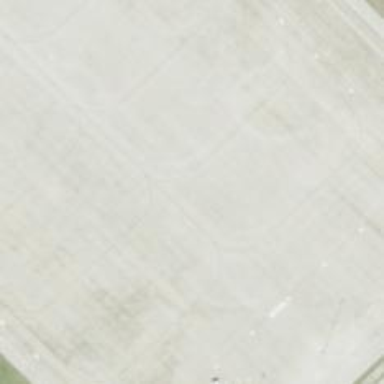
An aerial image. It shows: View of taxiway at the airport.